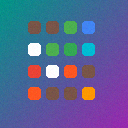
Screen state: on